Milling tool wear sample.
Tool blade image: 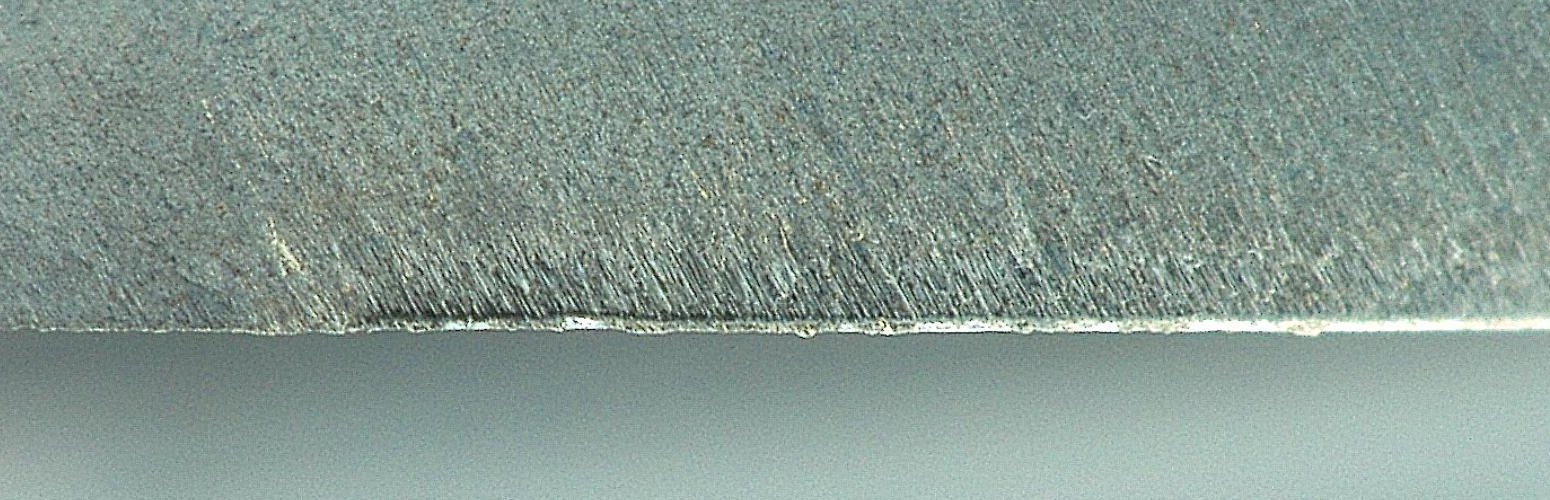
Chip image: 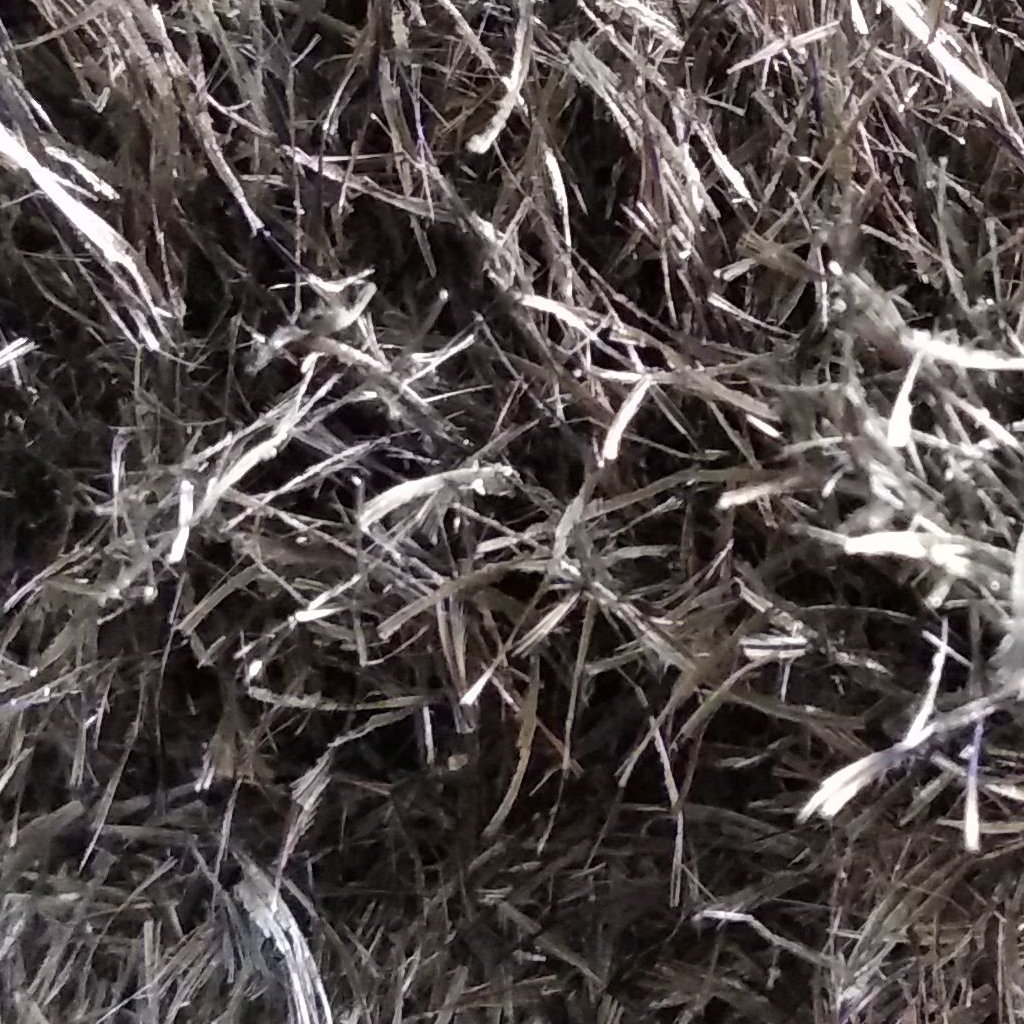
Workpiece image: 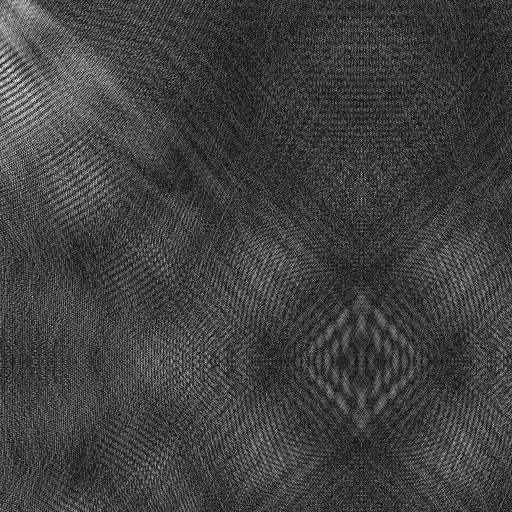
Tool wear state: sharp
Gaps: 0
Flank wear: 40.36
Overhang: 18.75
Force-signal Mel-spectrograms (X, Y, Z axes): 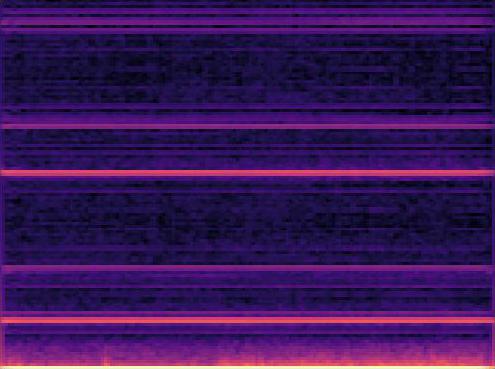 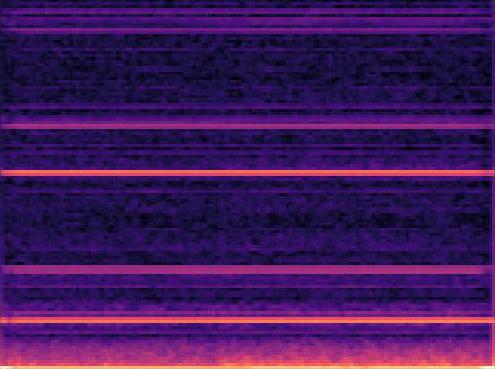 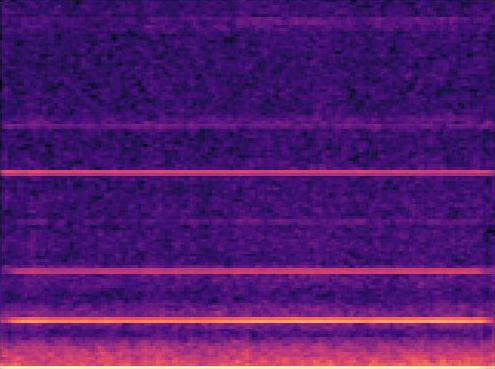
Force-signal scalograms (X, Y, Z axes): 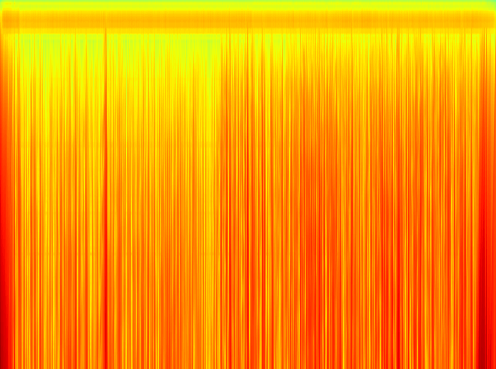 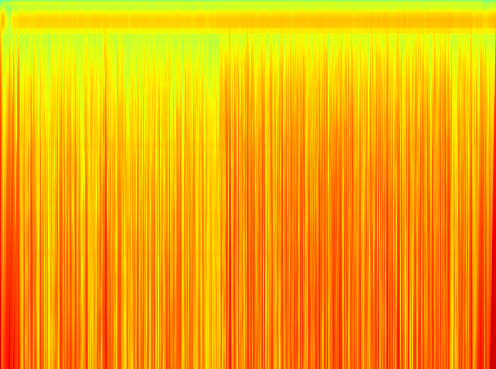 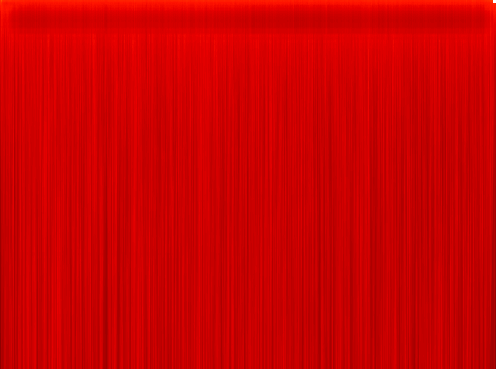
Force phase: initial_break_in_wear